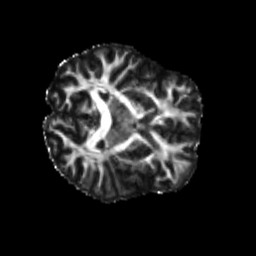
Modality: FA
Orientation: axial
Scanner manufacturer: siemens
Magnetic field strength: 3 T
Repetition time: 4 s
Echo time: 0.0594 s